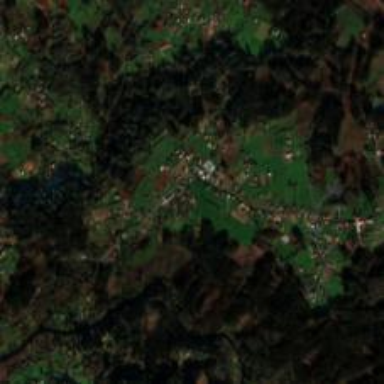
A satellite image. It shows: Small settlement known as hamlet.